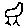
Label: bird